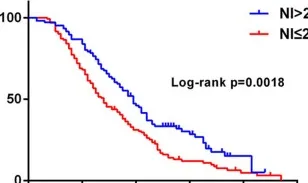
(B) Survival analysis for patients with NI <= 2.15 vs. NI > 2.15. NI, neurophysiological index.
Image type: electrography (ekg)